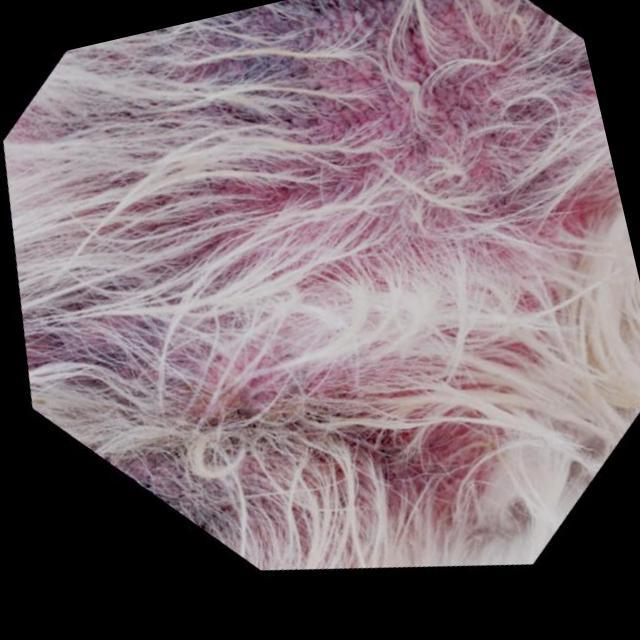
Canine fungal skin infection — characterized by alopecia, scaling, crusting, and circular lesions. Common agents include Malassezia and Candida species.